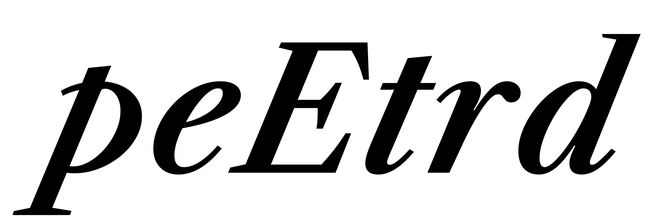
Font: LibreCaslonText-Italic_SemiBold_Italic